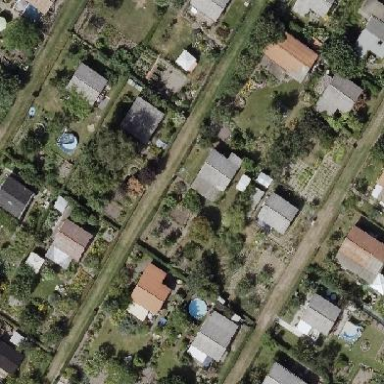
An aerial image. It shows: Fenced plot in the allotments area.